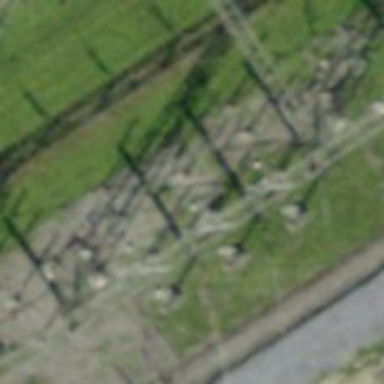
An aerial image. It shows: Insulator used in power systems.